Question: I have a user who is experiencing the following issue - when he tries to run an AIR application, the license agreement shows (accept/decline), and then nothing (the app doesn't launch when you click accept).
This happens for all his AIR applications (not just the one we developed), he's tried uninstalling and reinstalling both AIR and the app. He's using windows 7
this is what shows when he launches an AIR App:

<URL>
Any clue as to how to fix this?
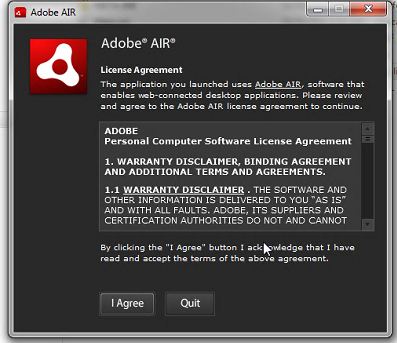
Answer: From the User:
"Finally got it to work by going into my c:\users\my-user\Appdata\Roaming\Adobe\AIR directory and renaming my old eulaAccepted file to eulaAccepted-old"